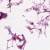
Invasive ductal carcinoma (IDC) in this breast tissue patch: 0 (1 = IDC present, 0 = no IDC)